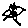
Label: flower